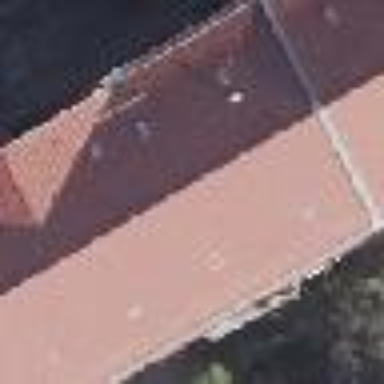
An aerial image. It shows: Gabled roof on building that houses apartments.